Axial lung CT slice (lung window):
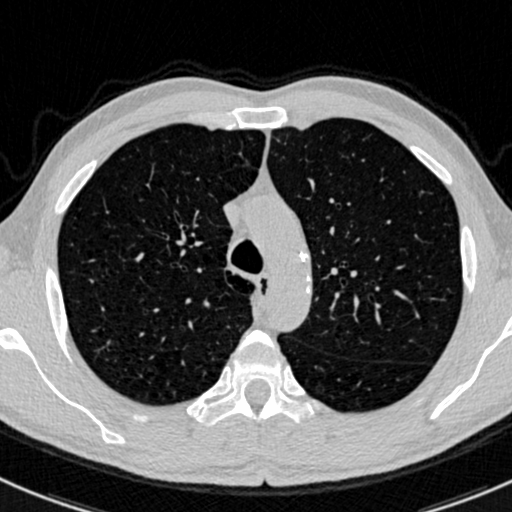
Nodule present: no